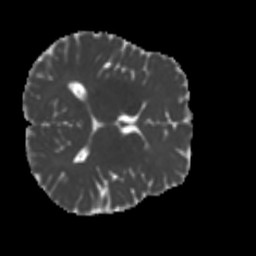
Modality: MD
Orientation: axial
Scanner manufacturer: siemens
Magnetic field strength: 3 T
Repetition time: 4 s
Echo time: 0.0594 s